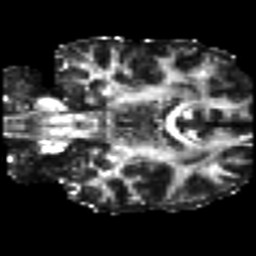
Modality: FA
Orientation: coronal
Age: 35
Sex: female
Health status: healthy
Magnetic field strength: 3 T
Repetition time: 8.4 s
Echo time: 0.0926 s